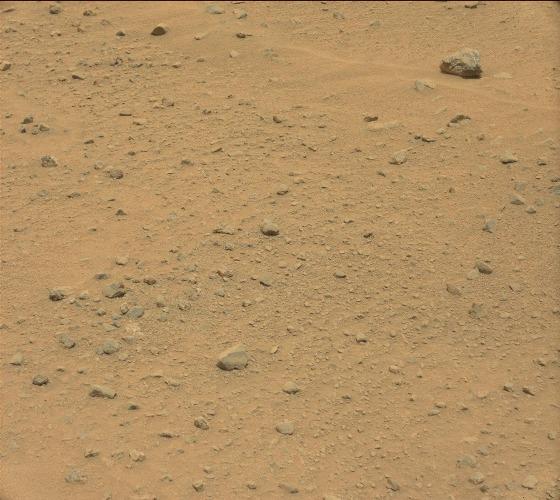
Terrain classes present: Gravel / Sand / Soil, Rock